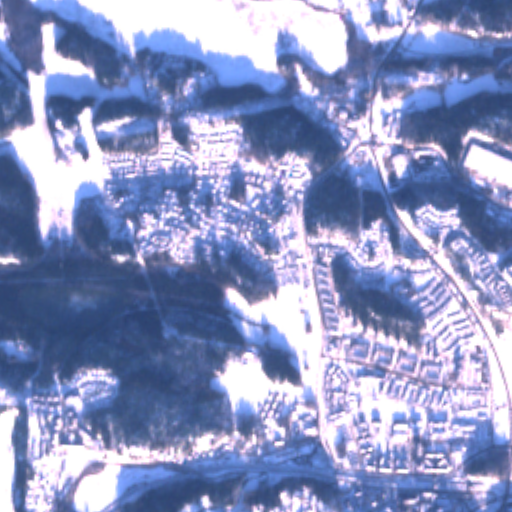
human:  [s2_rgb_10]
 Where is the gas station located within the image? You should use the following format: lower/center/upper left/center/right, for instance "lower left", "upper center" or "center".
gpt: The gas station is located in the upper right of the image.
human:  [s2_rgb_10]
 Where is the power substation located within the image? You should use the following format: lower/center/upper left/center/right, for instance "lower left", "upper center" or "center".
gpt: The power substation is located in the center left of the image.
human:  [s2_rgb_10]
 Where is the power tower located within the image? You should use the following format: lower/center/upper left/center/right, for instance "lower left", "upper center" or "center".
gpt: The power tower is located in the upper of the image.
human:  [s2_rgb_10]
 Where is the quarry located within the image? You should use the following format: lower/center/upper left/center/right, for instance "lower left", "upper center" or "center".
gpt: The quarry is located in the lower left of the image.
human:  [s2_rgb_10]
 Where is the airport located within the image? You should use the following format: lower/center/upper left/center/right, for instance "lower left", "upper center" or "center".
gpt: There is no airport in the image.